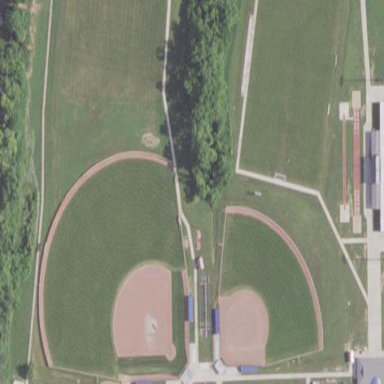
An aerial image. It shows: Baseball or softball pitch for leisure land sports.